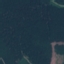
Land use / land cover class: Forest